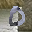
Label: 0